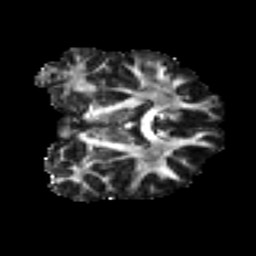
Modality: FA
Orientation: coronal
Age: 24
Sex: male
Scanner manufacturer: ge
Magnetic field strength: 3 T
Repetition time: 7.8 s
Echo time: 0.0606 s